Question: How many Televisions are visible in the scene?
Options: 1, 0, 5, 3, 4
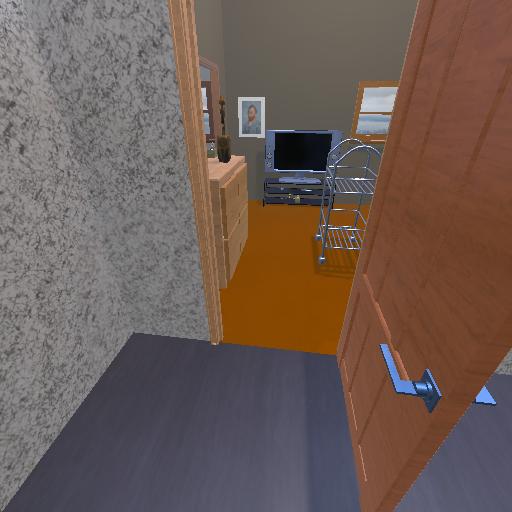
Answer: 1